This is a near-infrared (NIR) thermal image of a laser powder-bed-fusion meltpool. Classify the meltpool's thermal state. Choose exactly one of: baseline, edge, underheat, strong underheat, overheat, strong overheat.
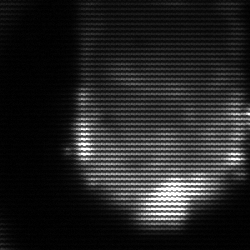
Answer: edge